Question: i'm using SQL Server 2012 and i've created a report with The Data Tool.
Now i want to publish this report on the Server Report.I've changed the virtual folder in "ReportServer_MONITORING"
but when i write:
'http://<servername>/ReportServer_MONITORING'
I don't get the page of the manager but something like a simple exploration page:

Can someone help me?
Thanks
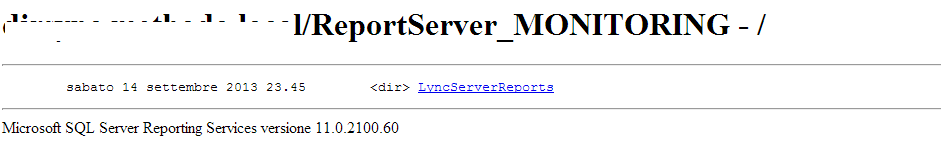
Answer: You're going to the Report Server Web Service web page; this is different from the Report Manager website.
You most likely need:
'''
http://<servername>/Reports_MONITORING
'''
You can confirm by looking in the Reporting Services Configuration manager and confirming the two URLs: